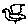
Label: bird